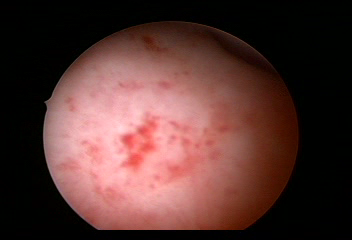
Modality: WLC
Class: Normal mucosa
Bladder cancer association: No